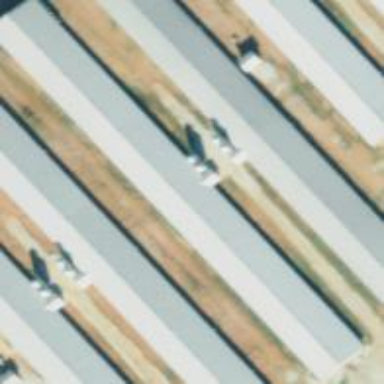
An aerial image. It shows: Poultry house.